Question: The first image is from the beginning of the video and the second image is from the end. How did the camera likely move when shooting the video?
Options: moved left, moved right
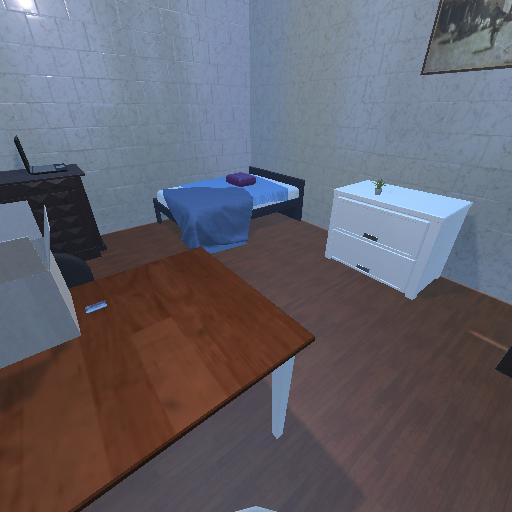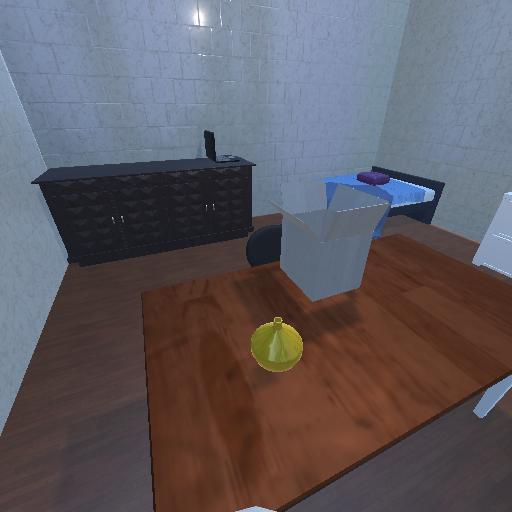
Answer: moved left